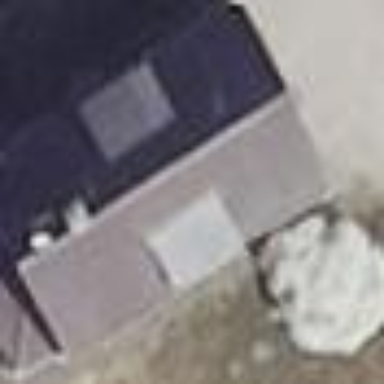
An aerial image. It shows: Simple and straightforward house.